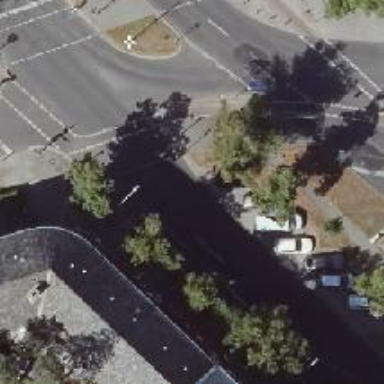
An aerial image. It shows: Footway located on traffic island.